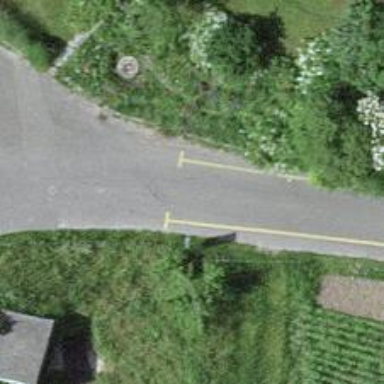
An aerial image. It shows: Asphalt road classified as tertiary.